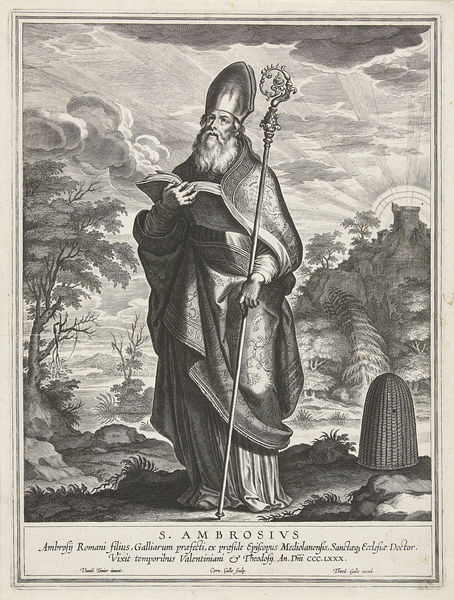
Titel: H. Ambrosius
Künstler: Cornelis (I) Galle
Standort: Amsterdam
Institution: Rijksmuseum
Schlagwörter: baum, berg, himmel, mann, wolken, bäume, landschaft, natur, sonne, wald, anhöhe, schrift, stab, bischof, bienen, buch, strahlen, druck, radierung, stich, text, sonnenschein, heiliger, mitra, latein, imker, krummstab, pabst, bienenkorb, ambrosius, pabstkrone, bischhoff